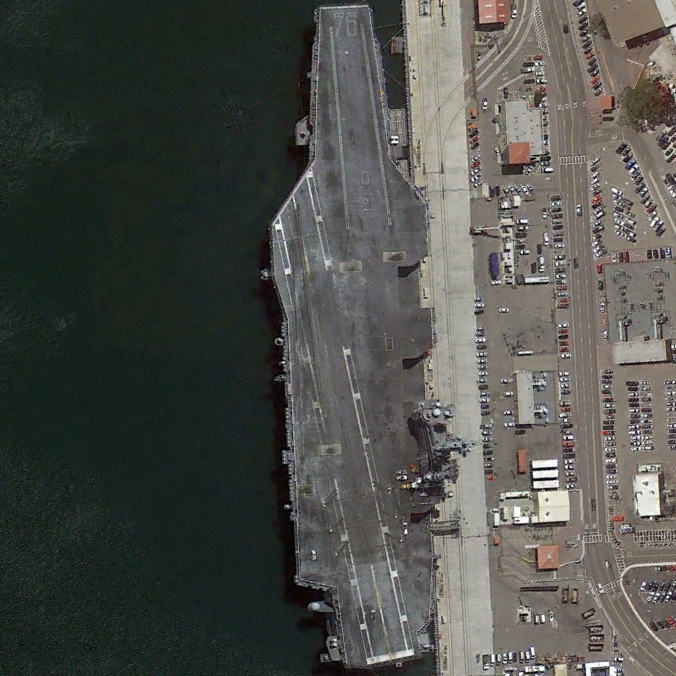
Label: aircraft_carrier